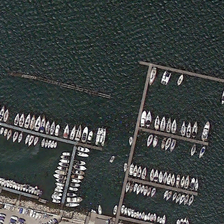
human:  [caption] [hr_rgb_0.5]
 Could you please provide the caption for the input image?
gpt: many boats are in a port .

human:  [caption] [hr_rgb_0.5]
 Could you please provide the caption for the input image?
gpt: many boats are in a port .

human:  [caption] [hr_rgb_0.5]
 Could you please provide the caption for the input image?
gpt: many boats are in a port .

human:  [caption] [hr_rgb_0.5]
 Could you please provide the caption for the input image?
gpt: many boats are in a port .

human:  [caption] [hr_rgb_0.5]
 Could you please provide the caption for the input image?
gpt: many boats are in a port .